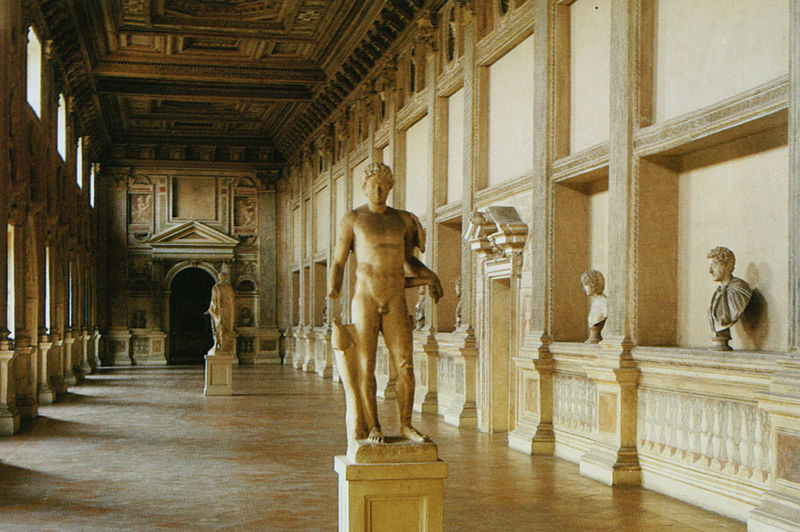
Titel: Galleria della Mostra
Künstler: Antonio Maria Viani
Standort: Mantua
Institution: Palazzo Ducale
Schlagwörter: akt, dunkel, hand, mann, nackt, schatten, akte, fenster, hell, köpfe, licht, marmor, raum, säule, säulen, tür, weiss, gebäude, alt, wand, architektur, sockel, stehen, innenraum, sonne, boden, gold, stehend, decke, locken, renaissance, schulter, skulptur, statue, italien, türen, giebel, klein, pilaster, saal, rundbogen, büste, durchgang, plastik, galerie, halle, foto, fotografie, photographie, bögen, wände, penis, eingang, gang, architrav, rom, photo, fries, portal, römer, sims, skulpturen, plastiken, statuen, männlich, farbfoto, griechen, krieger, florenz, griechenland, sammlung, kassetten, kassettendecke, museum, büsten, david, klassik, grieche, herkules, rennaissance, aufnahme, römisch, athen, antikensammlung, klassisch, herakles, tympanon, nischen, uffizien, kasettendecke, da vinci, leonardo da vinci, kassetendecke, kasetendecke, archiitektur, kerakles, goldenes dreieck